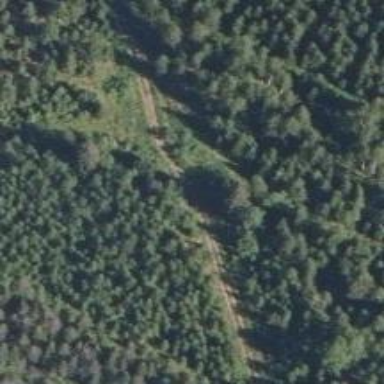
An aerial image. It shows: Track with grade5 tracktype.